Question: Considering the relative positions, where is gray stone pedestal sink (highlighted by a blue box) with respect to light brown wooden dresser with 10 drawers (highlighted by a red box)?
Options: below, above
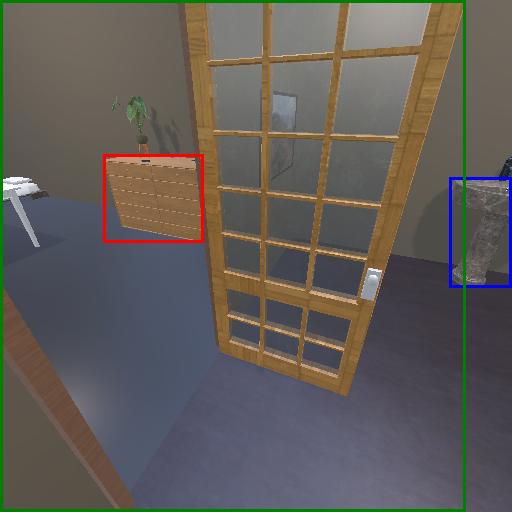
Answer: below